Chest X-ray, PA view. Patient: 55 years old, sex M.
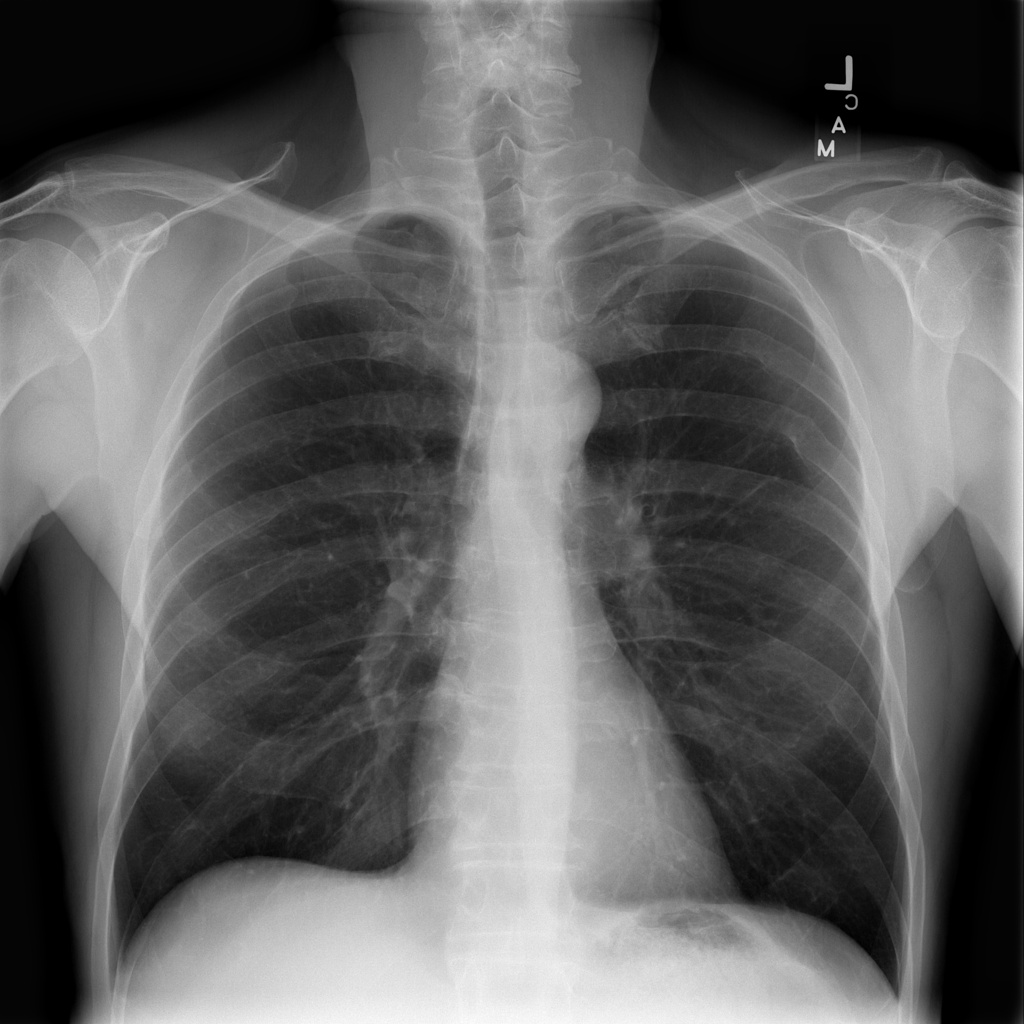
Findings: No Finding